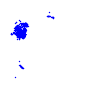
Particle: electron